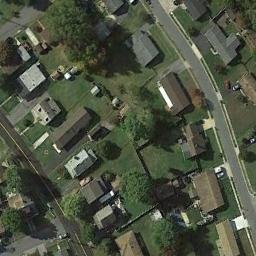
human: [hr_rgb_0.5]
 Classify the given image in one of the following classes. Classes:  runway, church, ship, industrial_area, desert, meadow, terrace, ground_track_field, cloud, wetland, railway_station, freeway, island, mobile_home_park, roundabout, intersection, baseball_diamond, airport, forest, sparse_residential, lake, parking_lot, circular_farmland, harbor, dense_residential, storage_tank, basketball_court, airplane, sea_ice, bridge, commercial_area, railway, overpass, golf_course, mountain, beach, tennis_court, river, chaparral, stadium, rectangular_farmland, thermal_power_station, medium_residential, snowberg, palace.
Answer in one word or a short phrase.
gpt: medium_residential